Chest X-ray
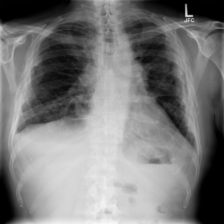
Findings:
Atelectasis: negative
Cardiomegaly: negative
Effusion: positive
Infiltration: negative
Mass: positive
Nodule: negative
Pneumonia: negative
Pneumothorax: negative
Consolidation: negative
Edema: negative
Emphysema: negative
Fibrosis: negative
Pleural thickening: positive
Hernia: negative